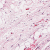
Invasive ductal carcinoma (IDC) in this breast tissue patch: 0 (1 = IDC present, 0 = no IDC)